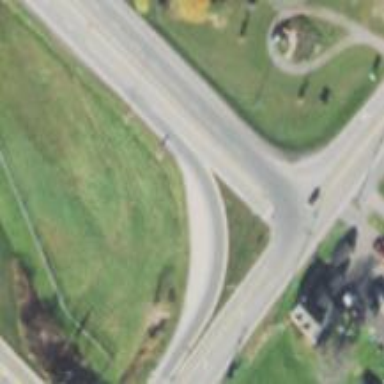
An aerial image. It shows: Asphalt road with primary link designation.